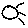
Label: sun